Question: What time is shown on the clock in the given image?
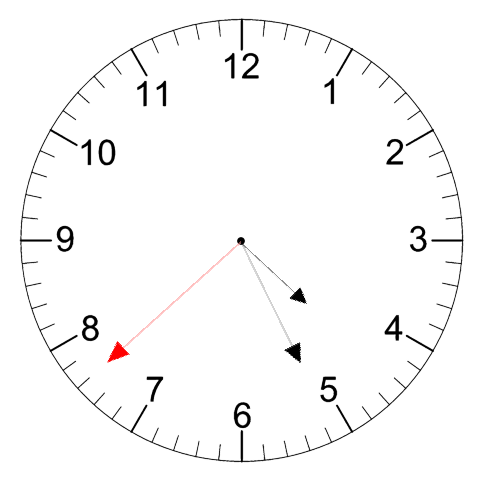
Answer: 04:25:38